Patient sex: M
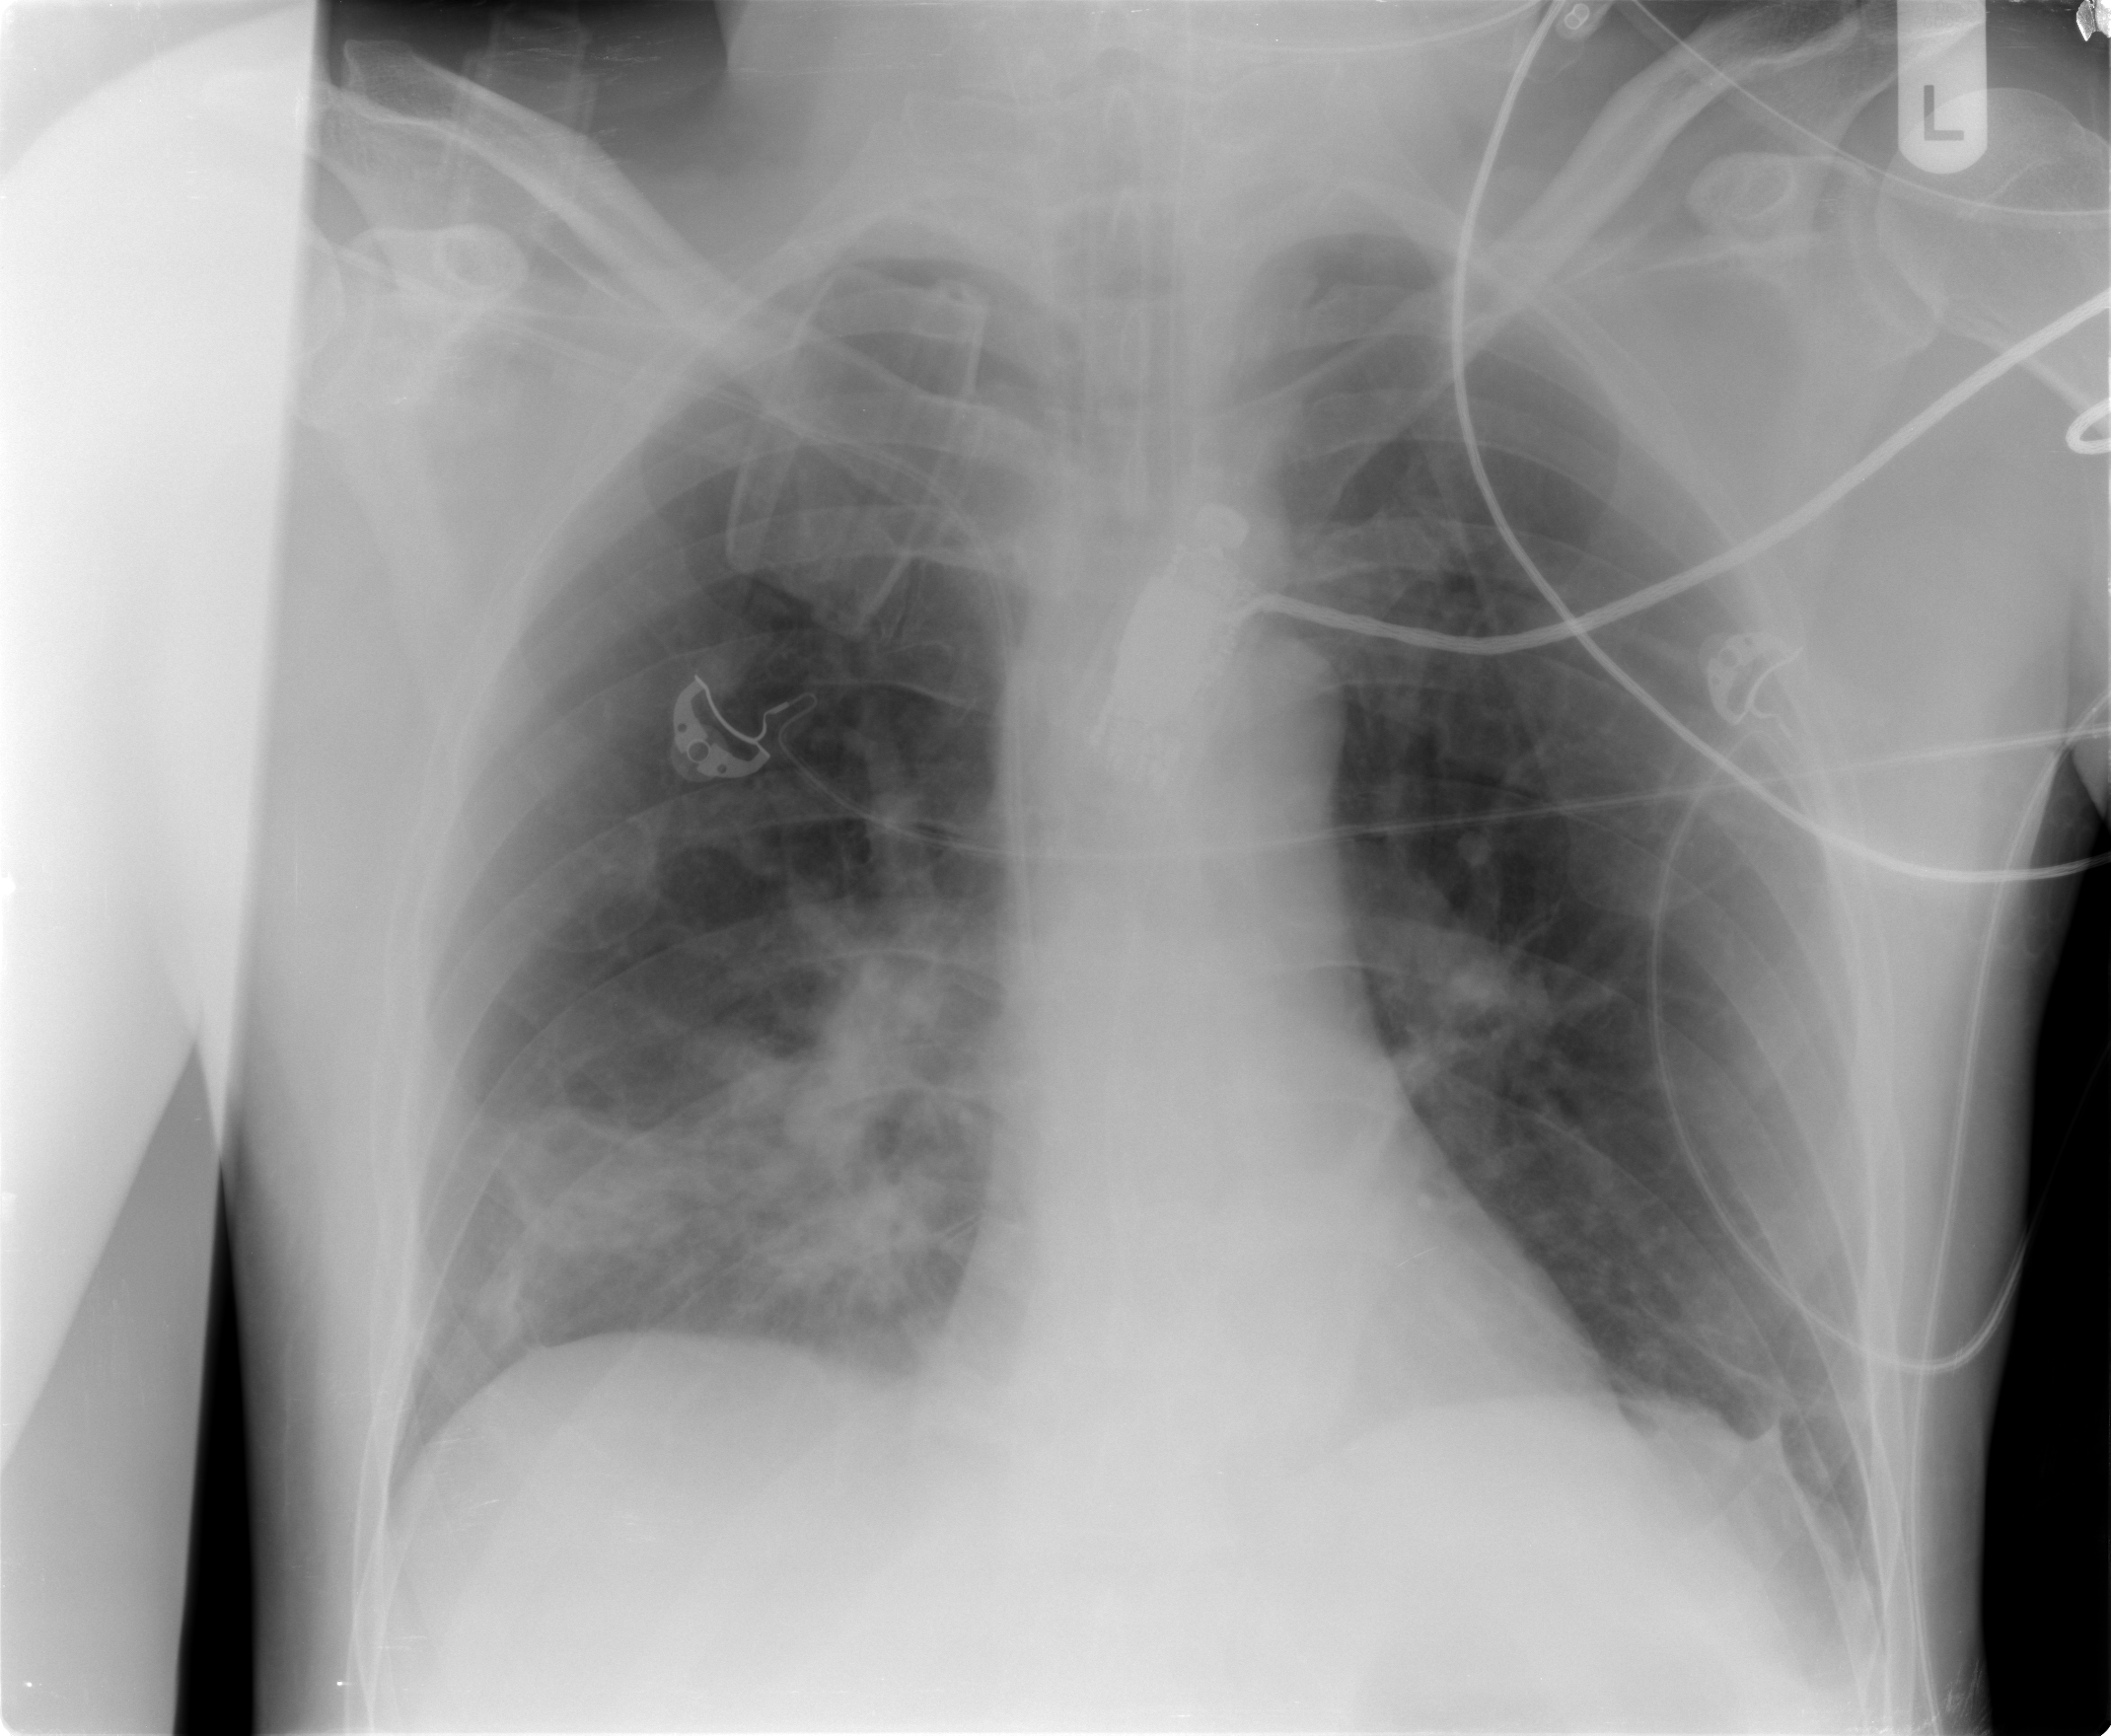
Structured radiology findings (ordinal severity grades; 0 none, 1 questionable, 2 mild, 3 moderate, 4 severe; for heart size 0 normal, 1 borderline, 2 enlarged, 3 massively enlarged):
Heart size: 0
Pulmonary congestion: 0
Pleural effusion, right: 0
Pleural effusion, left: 0
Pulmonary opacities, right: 3
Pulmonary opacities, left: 0
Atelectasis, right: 0
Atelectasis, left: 0